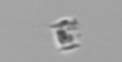
Label: Bacillariophyceae_morphotype1